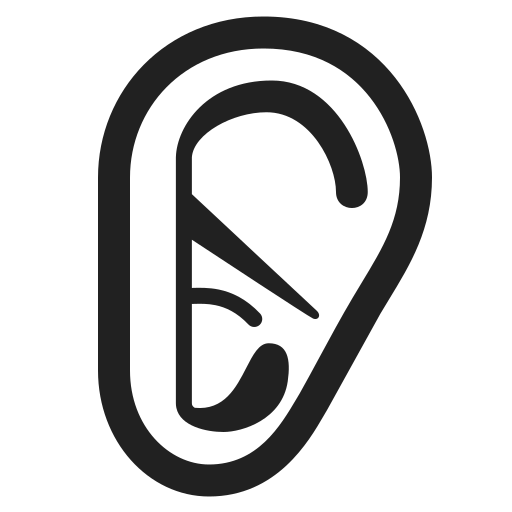
ear high contrast default